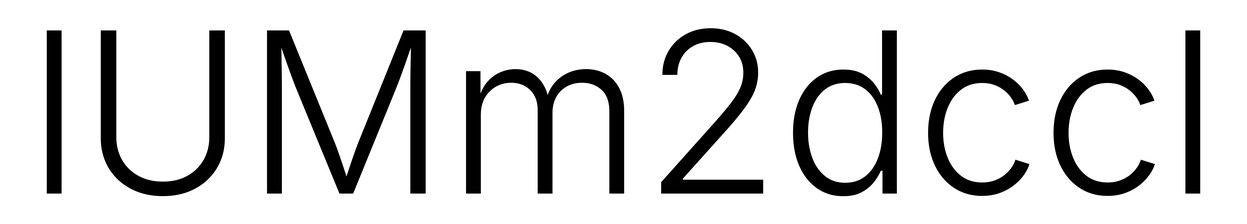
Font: Inter_Light